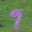
Label: 9